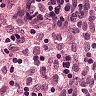
Metastatic tissue present: no